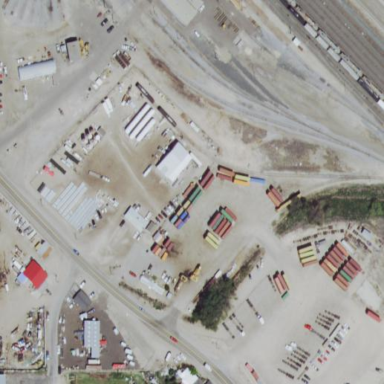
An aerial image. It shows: Industrial area.